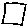
Label: square